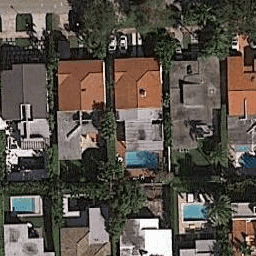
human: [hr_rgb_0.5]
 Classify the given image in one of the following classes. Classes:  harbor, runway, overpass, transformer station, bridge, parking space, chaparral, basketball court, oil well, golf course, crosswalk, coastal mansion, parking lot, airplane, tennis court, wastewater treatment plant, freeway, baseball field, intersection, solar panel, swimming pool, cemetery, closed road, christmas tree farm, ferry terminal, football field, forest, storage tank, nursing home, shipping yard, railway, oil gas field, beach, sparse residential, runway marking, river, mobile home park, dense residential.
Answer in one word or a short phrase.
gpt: coastal mansion